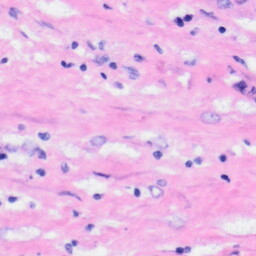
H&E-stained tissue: Liver